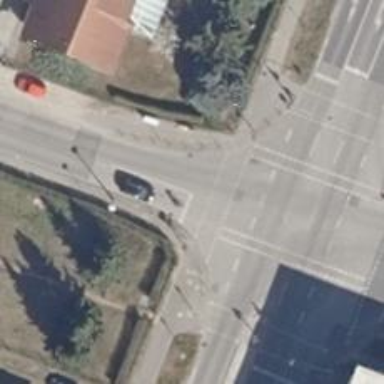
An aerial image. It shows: Road with traffic signals controlling the flow of traffic.